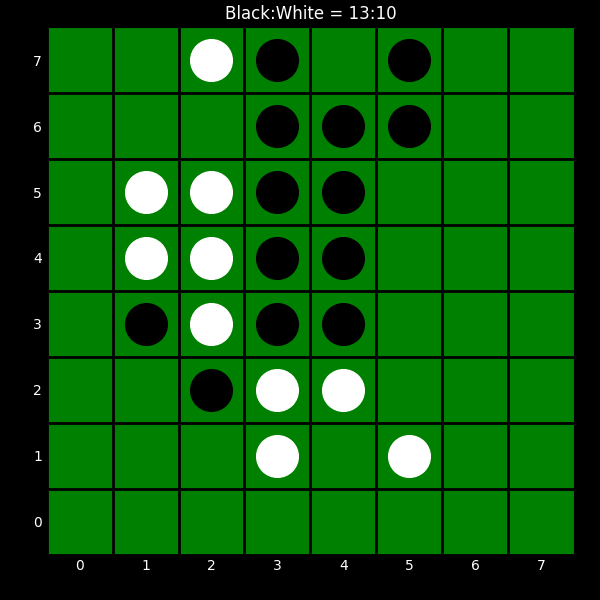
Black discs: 13
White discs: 10